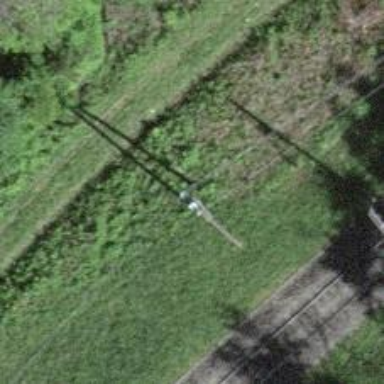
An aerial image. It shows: Power pole.